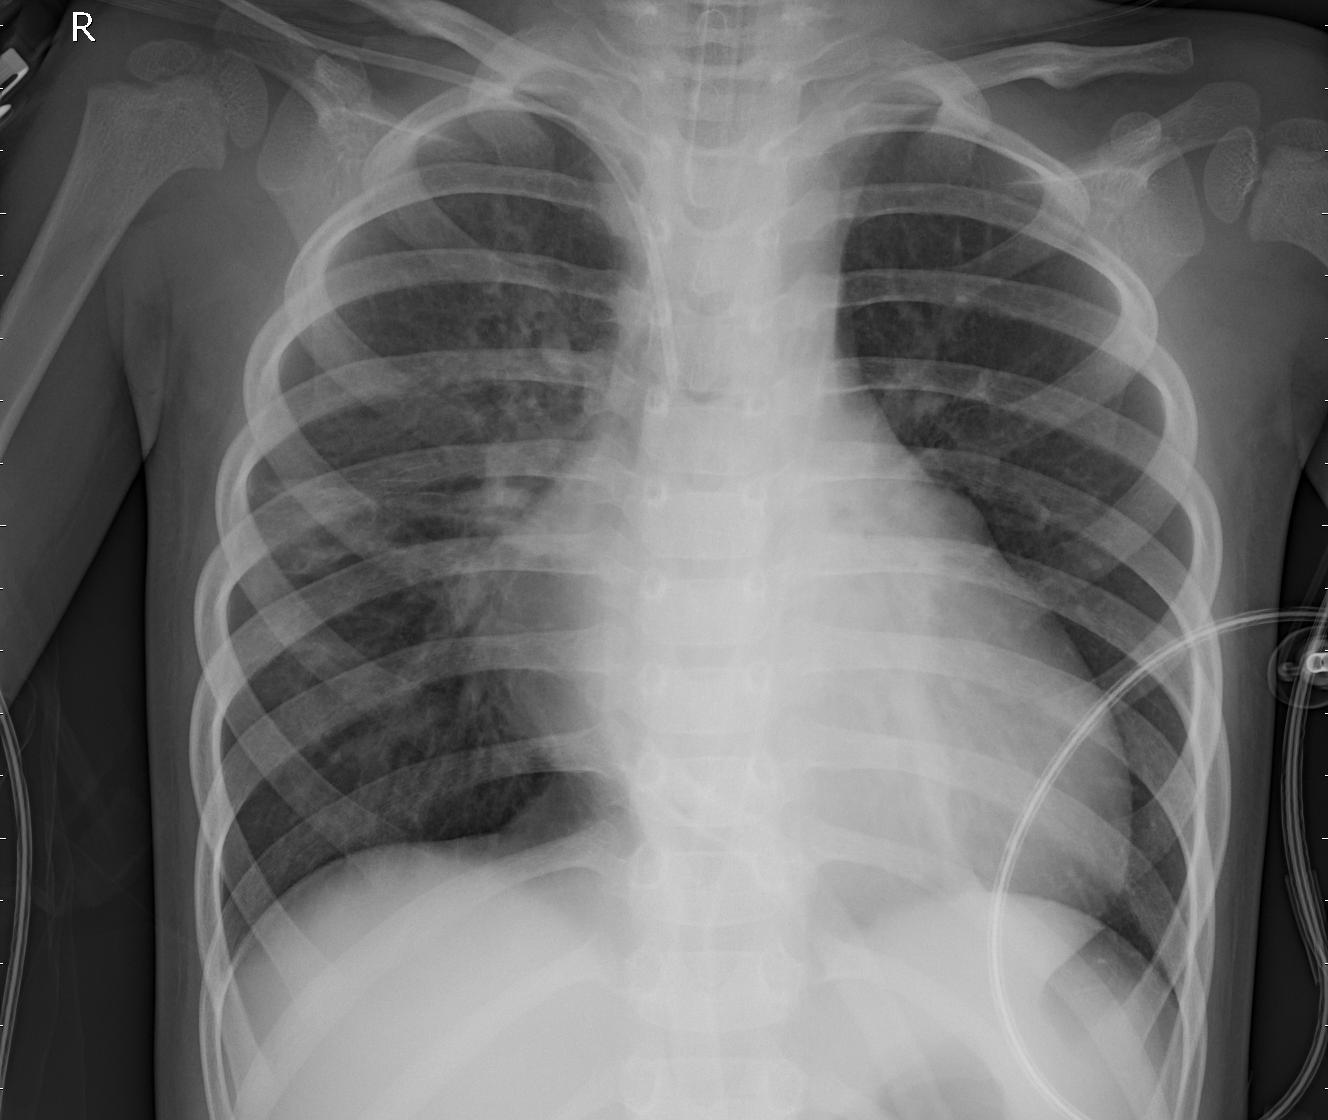
Diagnosis: PNEUMONIA